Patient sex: M
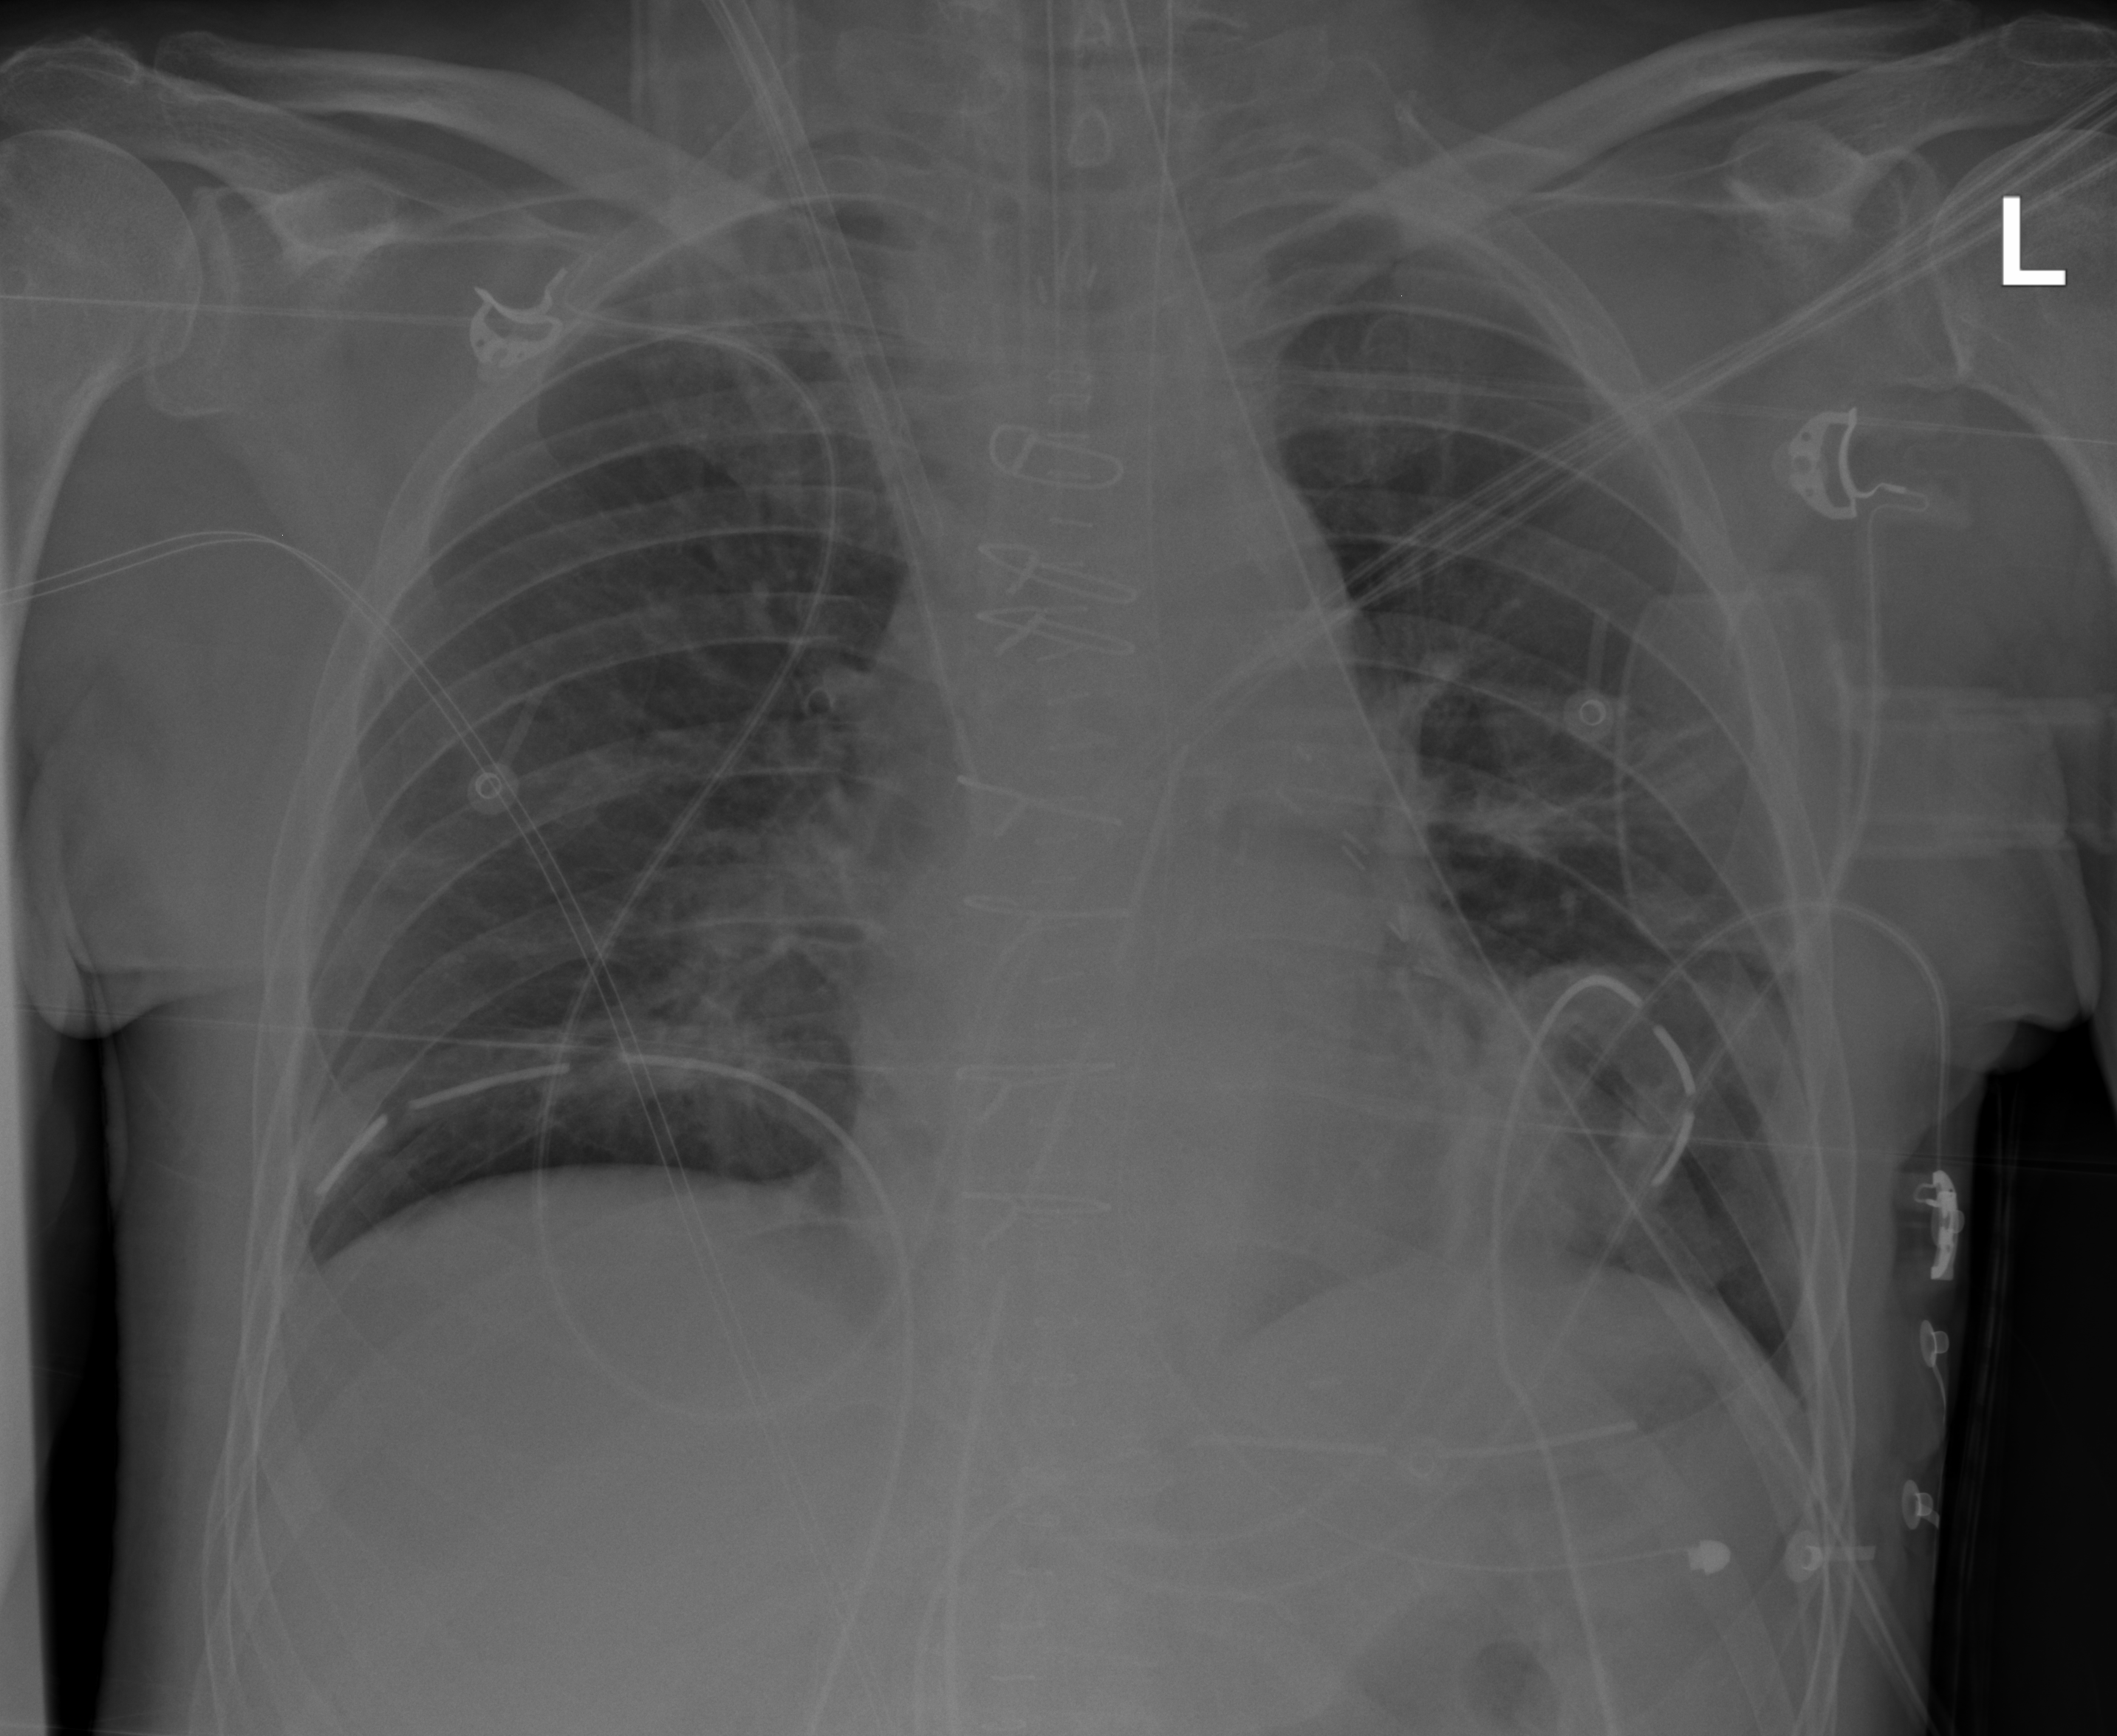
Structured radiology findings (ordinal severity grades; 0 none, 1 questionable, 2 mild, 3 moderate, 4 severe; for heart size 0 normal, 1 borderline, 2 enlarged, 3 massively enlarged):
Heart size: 0
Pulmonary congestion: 0
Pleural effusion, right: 0
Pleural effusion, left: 0
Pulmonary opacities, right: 0
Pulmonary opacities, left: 0
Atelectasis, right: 0
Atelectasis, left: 0